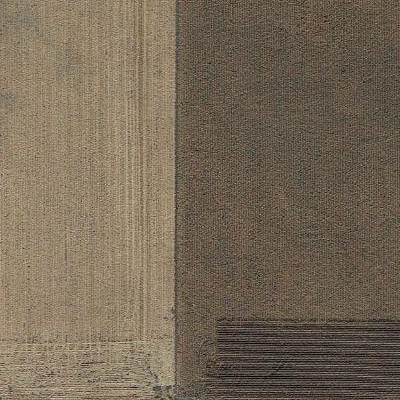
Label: Field